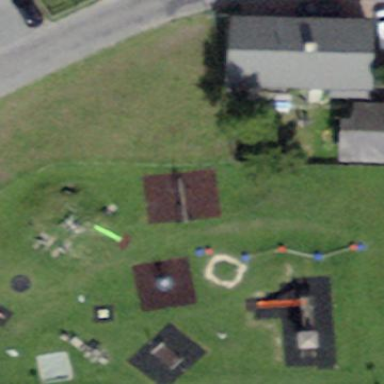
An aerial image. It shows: Playground area for leisure activities on the land.